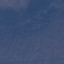
Land use / land cover: Forest